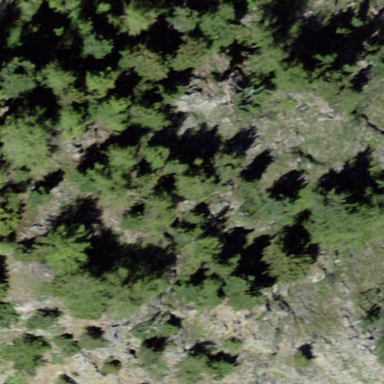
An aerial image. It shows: Forest area.